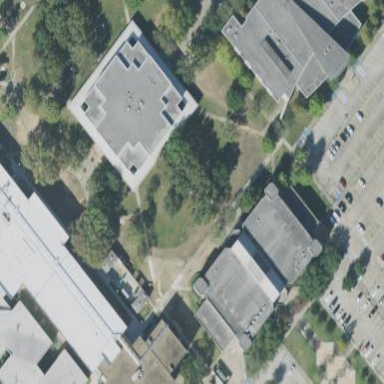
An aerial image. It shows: College building.